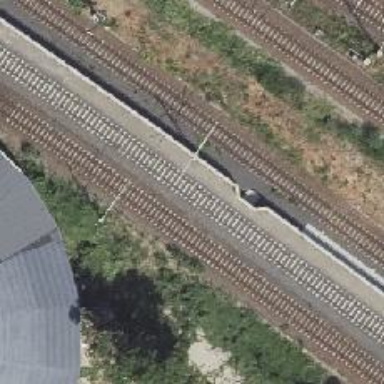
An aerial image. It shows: Rail yard with electrified contact lines for railway operations.